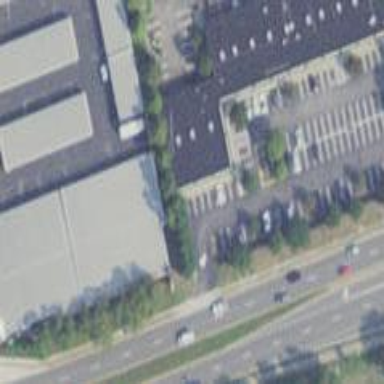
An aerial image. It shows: Commercial building.